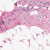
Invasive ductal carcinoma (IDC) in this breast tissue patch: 0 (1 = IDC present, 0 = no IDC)